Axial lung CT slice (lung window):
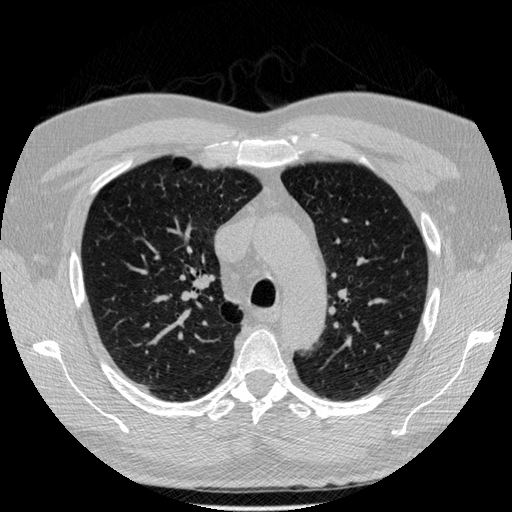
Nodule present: no